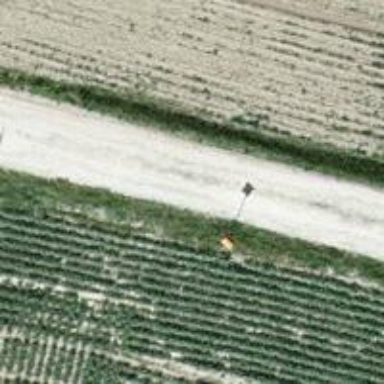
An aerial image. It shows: View of pole with roofed pipeline marker.